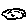
Label: cloud